Chest X-ray:
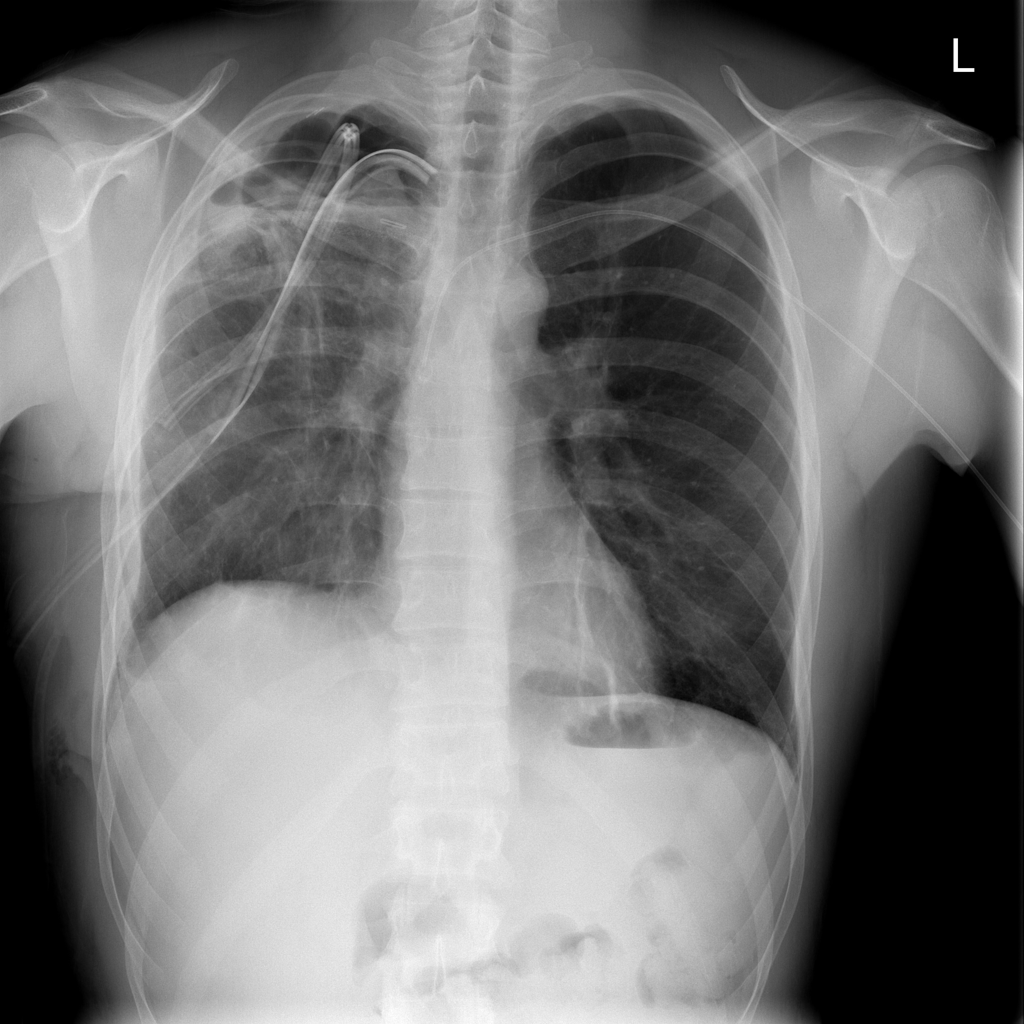
Findings: Fibrosis, Consolidation, Pleural Thickening, Effusion
No abnormal finding: no